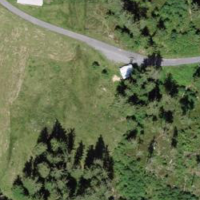
EUNIS habitat code: 23
Species observed at this site:
Petasites albus